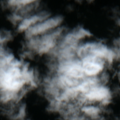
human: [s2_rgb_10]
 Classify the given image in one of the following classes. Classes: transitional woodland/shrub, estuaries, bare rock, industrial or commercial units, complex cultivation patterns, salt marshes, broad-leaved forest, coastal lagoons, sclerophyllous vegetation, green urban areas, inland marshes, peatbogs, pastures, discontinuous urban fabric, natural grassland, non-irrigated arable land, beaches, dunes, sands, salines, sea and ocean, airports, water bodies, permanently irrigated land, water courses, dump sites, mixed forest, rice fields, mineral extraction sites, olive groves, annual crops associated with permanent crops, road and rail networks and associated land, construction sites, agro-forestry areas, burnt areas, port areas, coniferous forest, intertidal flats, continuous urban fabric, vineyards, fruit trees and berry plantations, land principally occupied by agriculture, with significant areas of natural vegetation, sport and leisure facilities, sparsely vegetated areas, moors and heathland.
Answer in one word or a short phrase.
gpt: sea and ocean